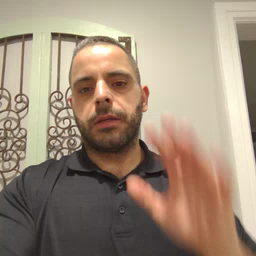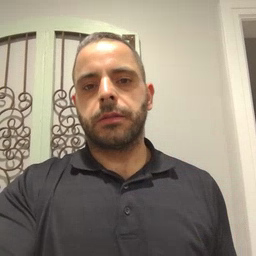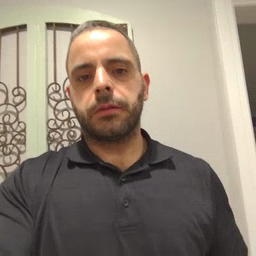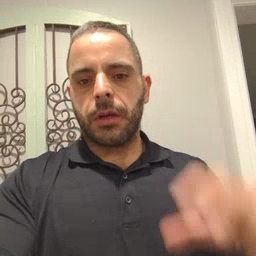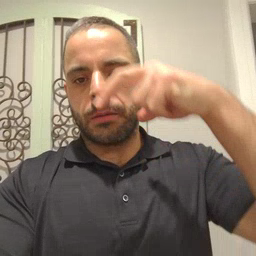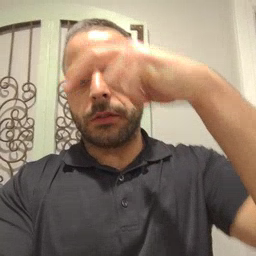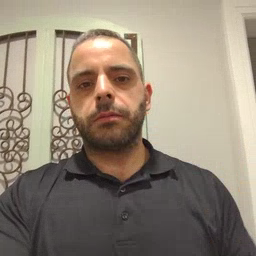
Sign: helicopter